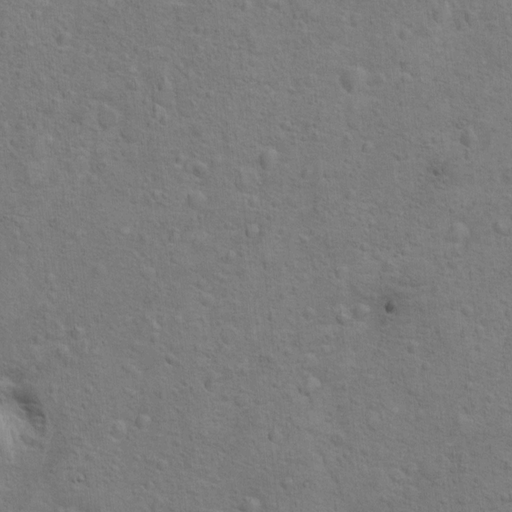
Classes present: Background